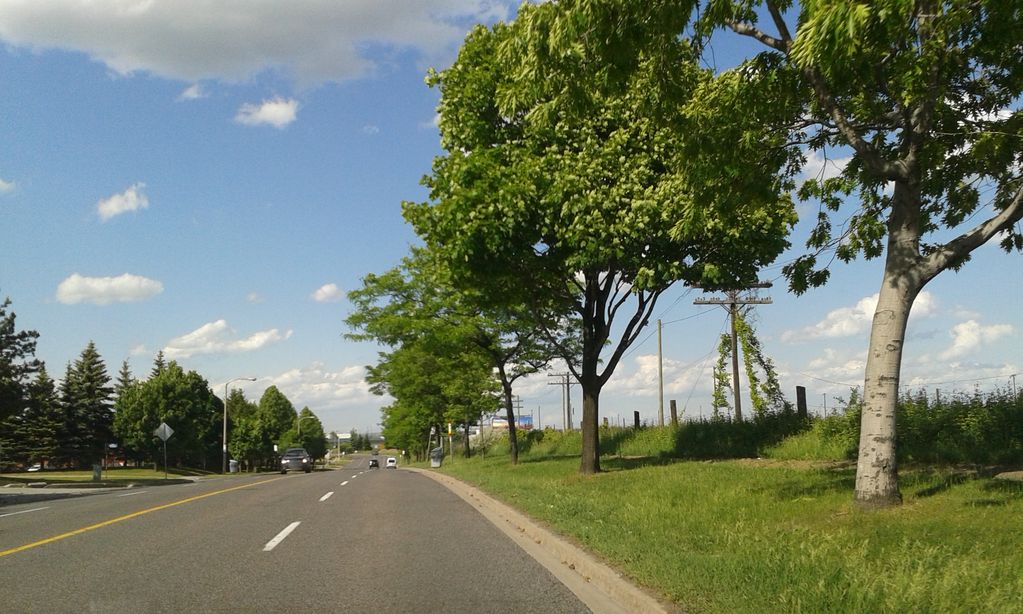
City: toronto